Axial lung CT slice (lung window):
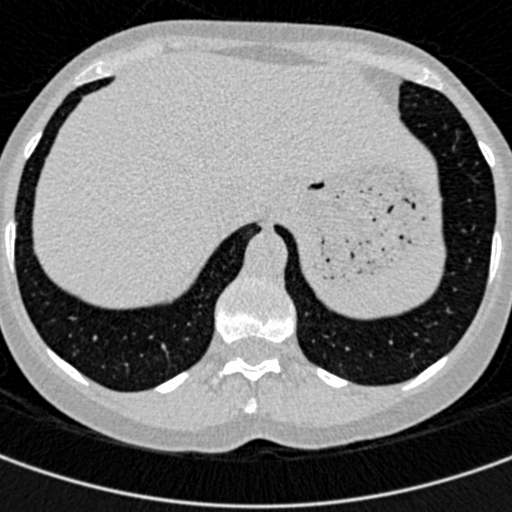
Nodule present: no